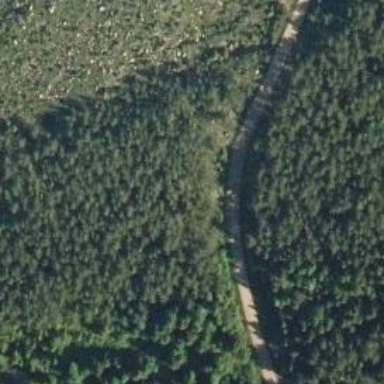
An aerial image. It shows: Unclassified road.